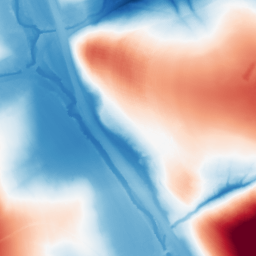
Category: morphological
Decomposition family: morphological
Decomposition parameters: operation: average
size: 100
Upsampling method: quartic
Upsampling parameters: scale: 4
Upsampling scale: 4